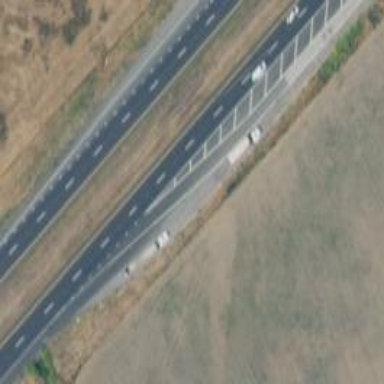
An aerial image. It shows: Weighbridge located on trunk link highway.